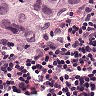
Metastatic tissue present: yes